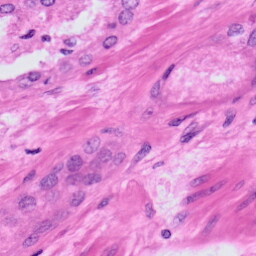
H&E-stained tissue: Prostate